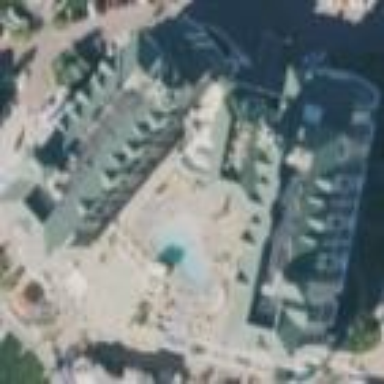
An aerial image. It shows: Hotel building.